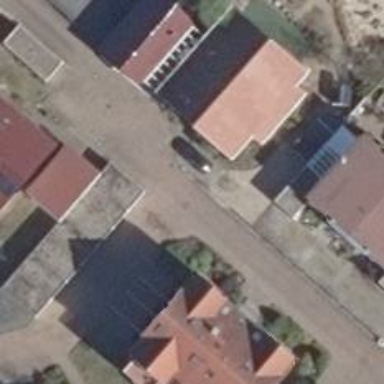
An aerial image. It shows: Living street.